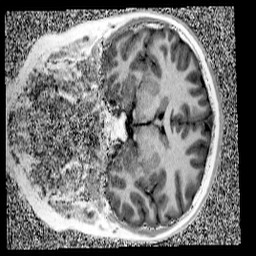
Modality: UNIT1
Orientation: coronal
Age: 11
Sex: male
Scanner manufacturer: siemens
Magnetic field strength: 3 T
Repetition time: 4 s
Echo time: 0.00299 s